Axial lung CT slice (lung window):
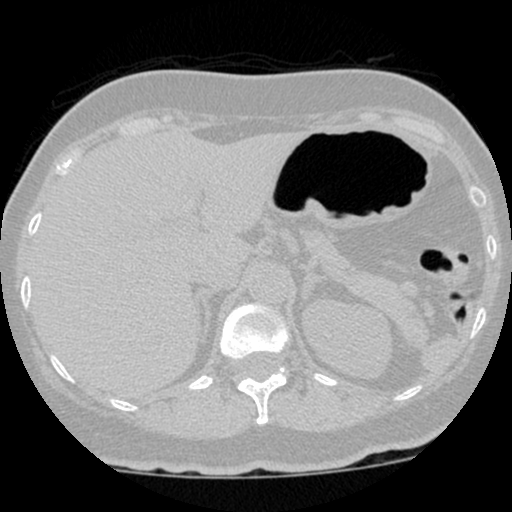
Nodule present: no